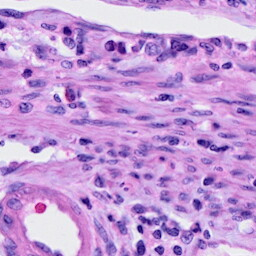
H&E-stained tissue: Cervix